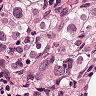
Metastatic tissue present: yes